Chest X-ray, PA view. Patient: 42 years old, sex M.
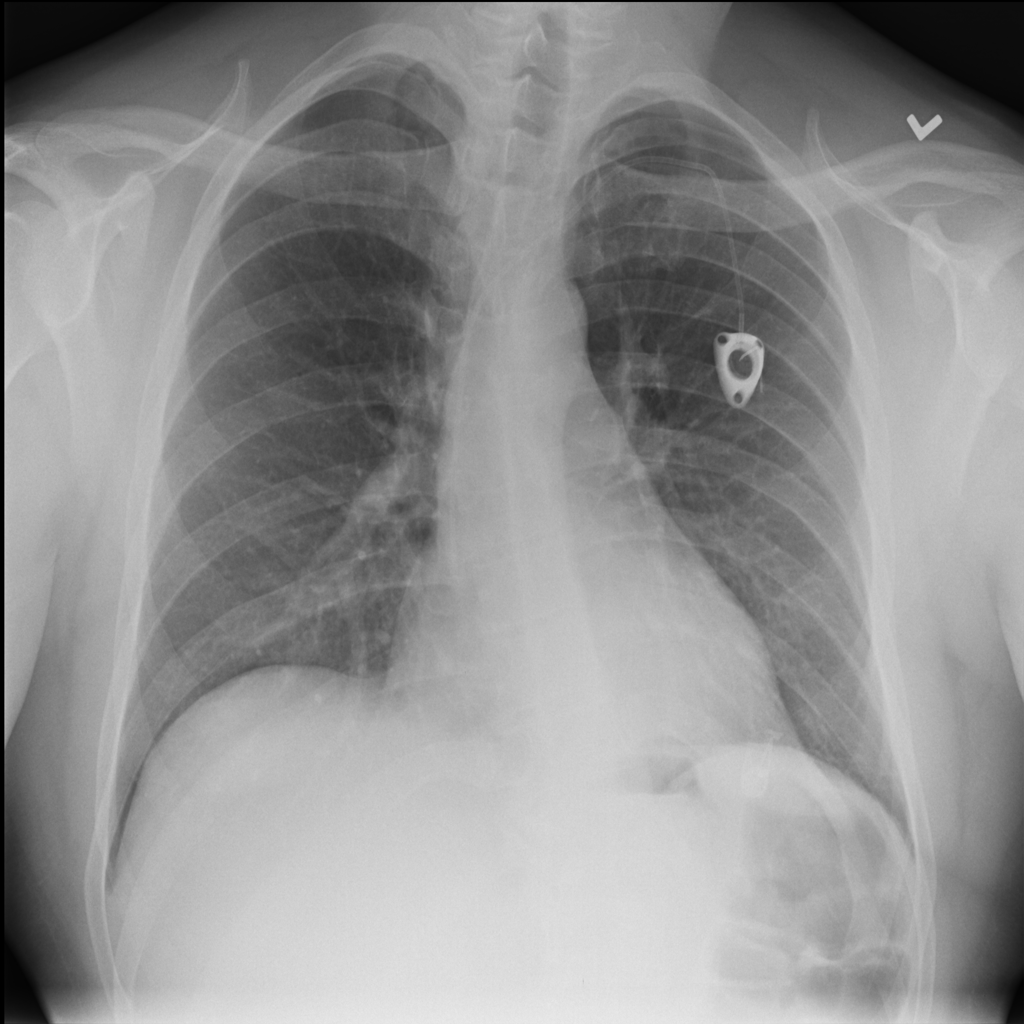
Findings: No Finding